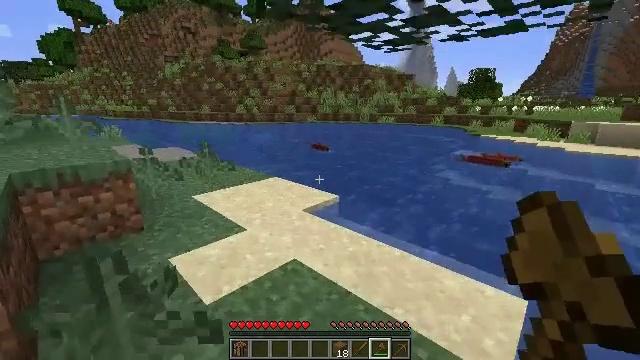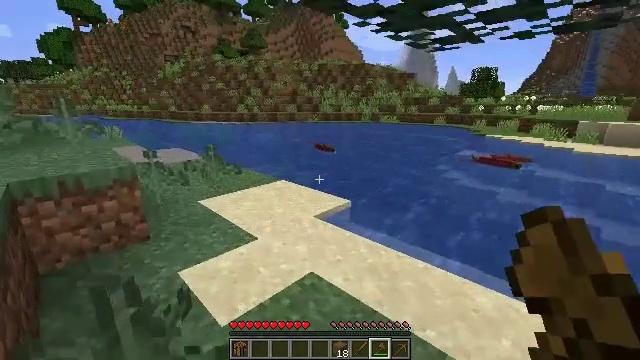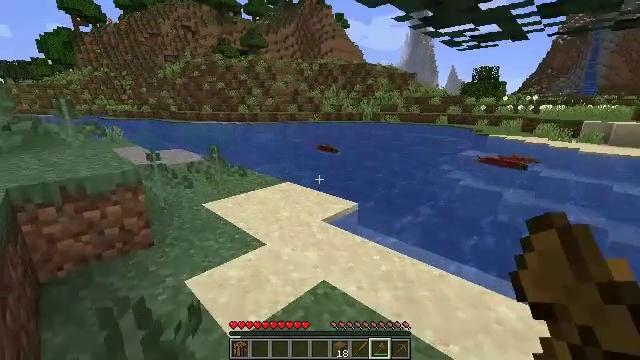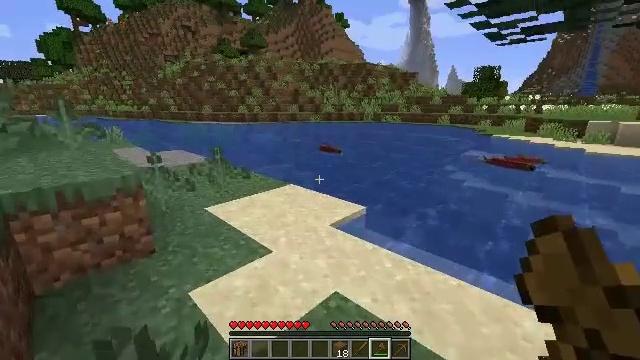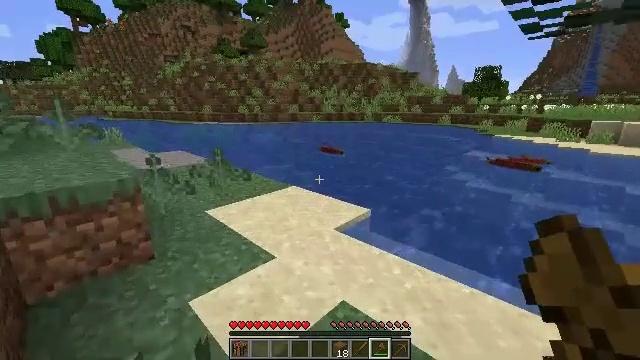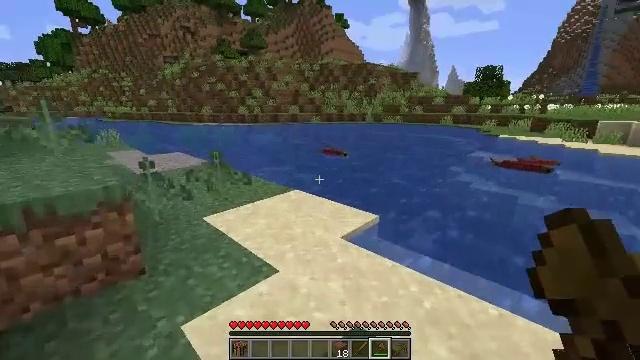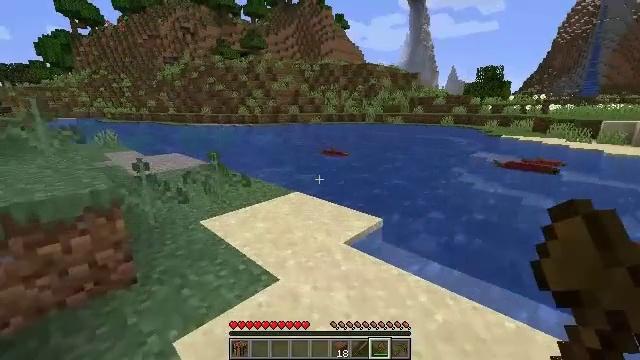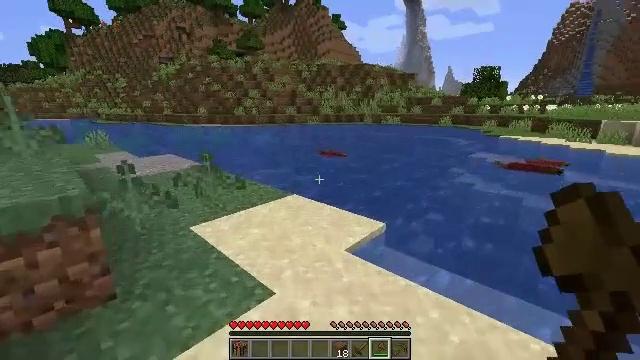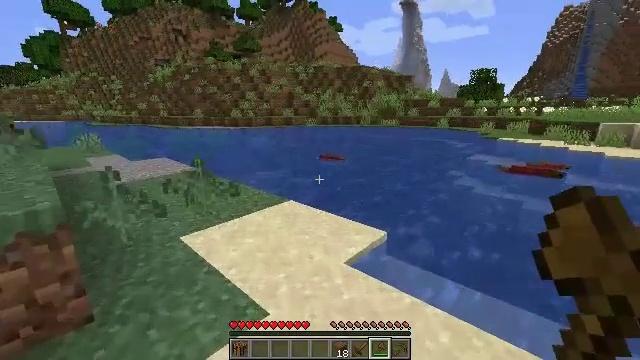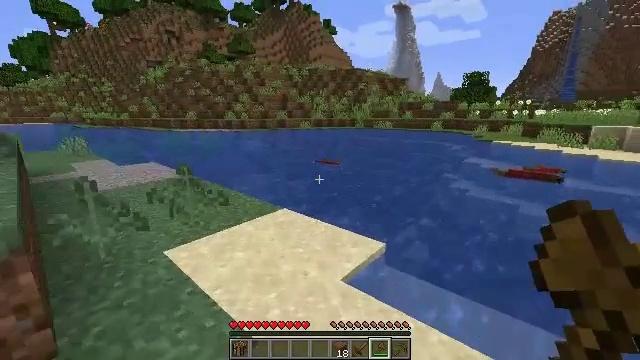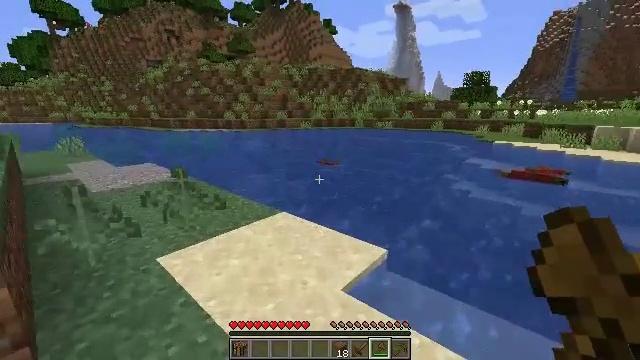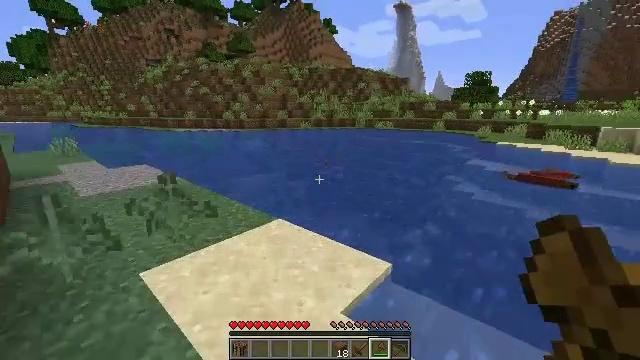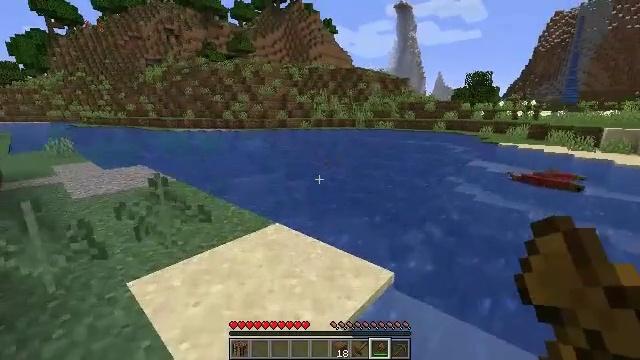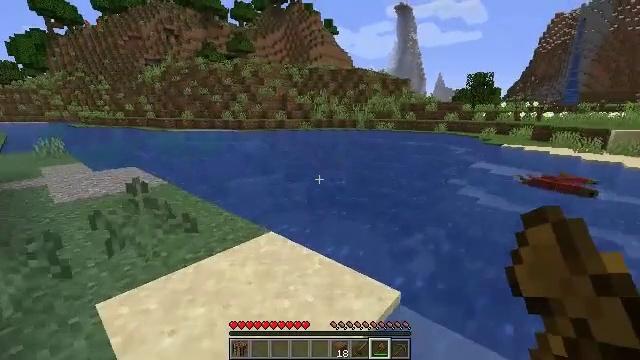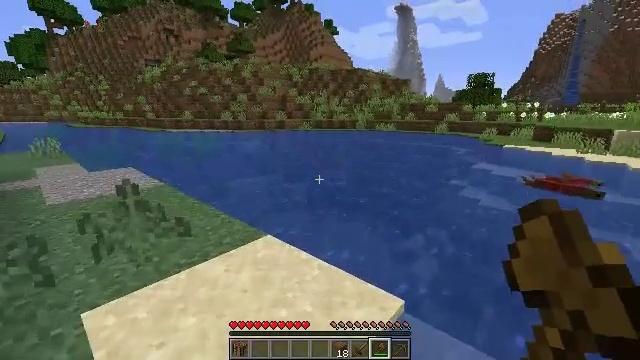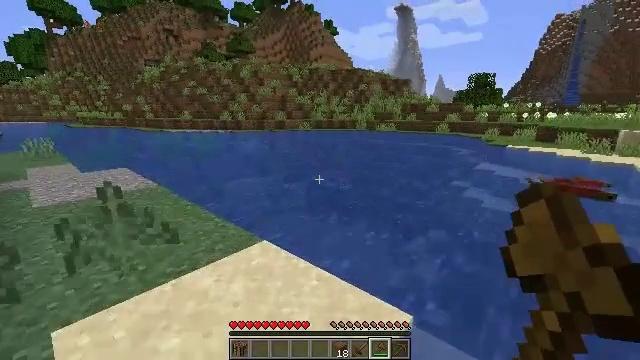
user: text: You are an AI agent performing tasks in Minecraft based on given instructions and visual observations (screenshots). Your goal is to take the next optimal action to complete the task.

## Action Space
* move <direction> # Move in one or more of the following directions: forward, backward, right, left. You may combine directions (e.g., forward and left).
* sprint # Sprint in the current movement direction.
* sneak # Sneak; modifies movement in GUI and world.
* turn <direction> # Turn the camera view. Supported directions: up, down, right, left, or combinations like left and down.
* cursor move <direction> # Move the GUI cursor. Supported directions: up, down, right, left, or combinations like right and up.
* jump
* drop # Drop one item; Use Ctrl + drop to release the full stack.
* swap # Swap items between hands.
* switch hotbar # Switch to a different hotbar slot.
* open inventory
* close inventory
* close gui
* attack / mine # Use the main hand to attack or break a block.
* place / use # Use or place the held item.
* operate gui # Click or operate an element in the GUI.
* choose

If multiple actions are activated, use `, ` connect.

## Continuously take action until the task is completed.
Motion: motion action
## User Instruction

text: Hunt fish.
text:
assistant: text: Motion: move forward and move left
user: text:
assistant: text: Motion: move forward and move left
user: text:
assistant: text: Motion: move forward
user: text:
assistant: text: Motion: move forward
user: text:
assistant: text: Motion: move forward
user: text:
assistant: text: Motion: move forward
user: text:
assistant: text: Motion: move forward
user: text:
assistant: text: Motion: move forward
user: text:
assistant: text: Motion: move forward, turn right
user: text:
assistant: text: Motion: move forward
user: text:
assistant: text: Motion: move forward
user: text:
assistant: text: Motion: move forward
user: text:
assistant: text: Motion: move forward
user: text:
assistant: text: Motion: move forward
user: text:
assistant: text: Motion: move forward
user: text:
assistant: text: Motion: move forward, turn down
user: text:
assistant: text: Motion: move forward
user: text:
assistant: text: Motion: move forward
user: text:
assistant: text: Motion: move forward, turn right and down
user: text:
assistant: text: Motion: move forward, turn down
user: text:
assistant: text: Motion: move forward, turn right and down
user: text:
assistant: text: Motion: move forward
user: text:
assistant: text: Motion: move forward
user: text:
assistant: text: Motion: move forward
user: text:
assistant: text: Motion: move forward
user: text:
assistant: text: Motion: move forward
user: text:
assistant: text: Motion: move forward
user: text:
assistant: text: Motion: move forward
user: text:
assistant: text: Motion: move forward
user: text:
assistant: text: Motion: move forward